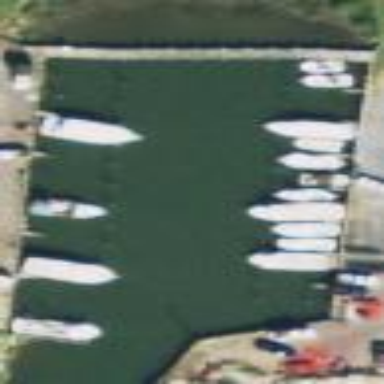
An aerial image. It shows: Marina on leisure land.